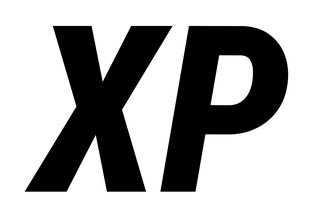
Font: Roboto-Italic_Condensed_ExtraBold_Italic